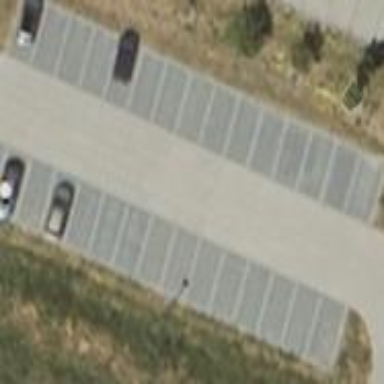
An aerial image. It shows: Parking area with surface.